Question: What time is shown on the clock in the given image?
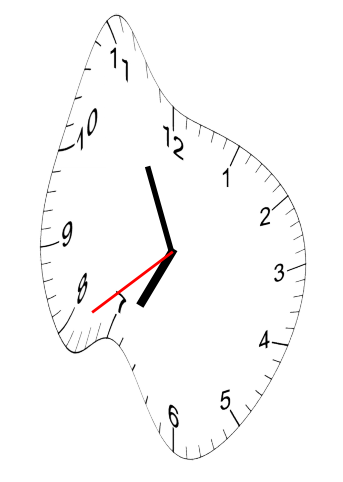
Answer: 06:55:39